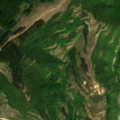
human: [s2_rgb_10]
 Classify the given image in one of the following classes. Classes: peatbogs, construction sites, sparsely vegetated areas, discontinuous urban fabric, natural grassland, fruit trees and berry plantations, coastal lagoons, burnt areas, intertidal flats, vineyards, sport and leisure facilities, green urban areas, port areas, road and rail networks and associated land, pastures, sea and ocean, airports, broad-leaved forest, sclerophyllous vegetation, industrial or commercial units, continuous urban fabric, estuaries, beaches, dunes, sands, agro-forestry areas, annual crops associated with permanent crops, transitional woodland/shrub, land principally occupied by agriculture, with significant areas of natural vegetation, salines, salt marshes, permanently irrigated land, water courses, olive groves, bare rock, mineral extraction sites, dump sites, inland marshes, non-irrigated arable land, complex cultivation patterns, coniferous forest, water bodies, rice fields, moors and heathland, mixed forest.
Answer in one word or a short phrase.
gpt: broad-leaved forest, mixed forest, natural grassland, transitional woodland/shrub